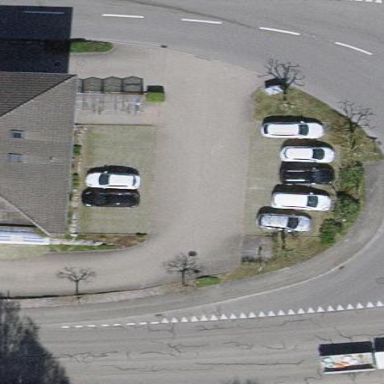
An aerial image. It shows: Parking area with surface.